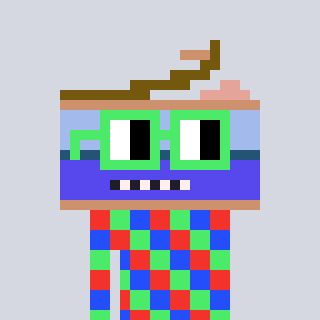
a pixel art character with square light green glasses, a canned ham-shaped head and a bege-colored body on a cool background